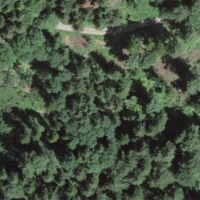
EUNIS habitat code: 43
Species observed at this site:
Vicia sepium